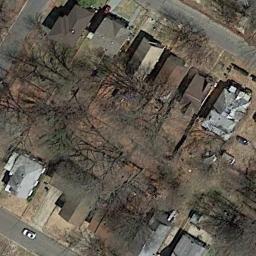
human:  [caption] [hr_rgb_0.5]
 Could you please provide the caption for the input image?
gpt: There is a road next to a medium-sized house .

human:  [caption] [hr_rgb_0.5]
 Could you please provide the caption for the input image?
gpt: The medium residential is on the bare land next to the road .

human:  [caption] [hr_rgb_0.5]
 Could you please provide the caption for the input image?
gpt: Many buildings of different shapes are in medium residential area .

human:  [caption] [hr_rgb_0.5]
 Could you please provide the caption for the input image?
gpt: The medium residential area with some houses arranged in lines is surrounded by roads .

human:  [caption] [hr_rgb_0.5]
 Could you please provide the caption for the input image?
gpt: There are some buildings and withered trees on the medium residential area .